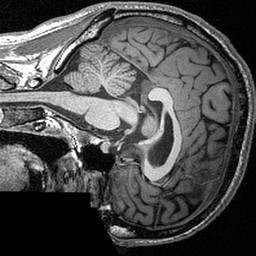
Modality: T1w
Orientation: sagittal
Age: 21
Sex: male
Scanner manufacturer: siemens
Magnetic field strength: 3 T
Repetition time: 2.53 s
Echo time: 0.00309 s